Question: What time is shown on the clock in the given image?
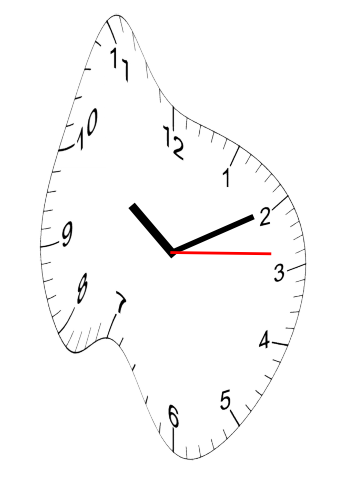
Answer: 10:10:14